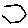
Label: hexagon